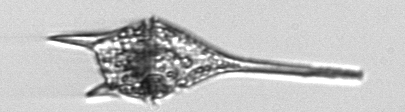
Label: Tripos_lineatus